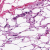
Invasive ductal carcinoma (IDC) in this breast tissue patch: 0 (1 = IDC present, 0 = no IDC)